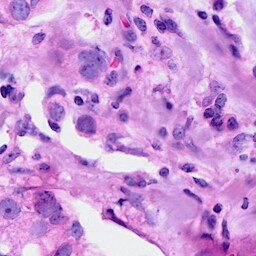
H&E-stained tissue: Breast